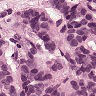
Metastatic tissue present: yes